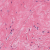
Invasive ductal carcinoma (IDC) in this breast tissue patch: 0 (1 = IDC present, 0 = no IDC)